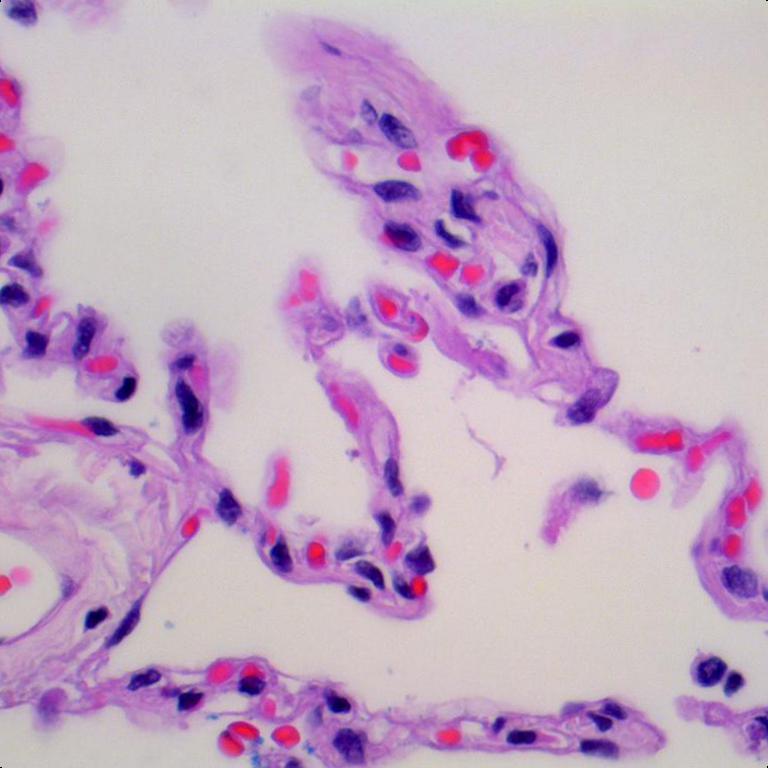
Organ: lung
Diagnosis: benign